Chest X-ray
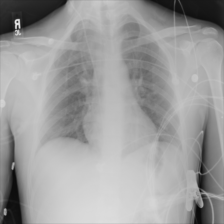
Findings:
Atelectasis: negative
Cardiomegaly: negative
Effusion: negative
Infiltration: negative
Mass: negative
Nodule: negative
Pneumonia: negative
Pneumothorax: negative
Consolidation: negative
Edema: negative
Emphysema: negative
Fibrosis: negative
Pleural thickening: negative
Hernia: negative